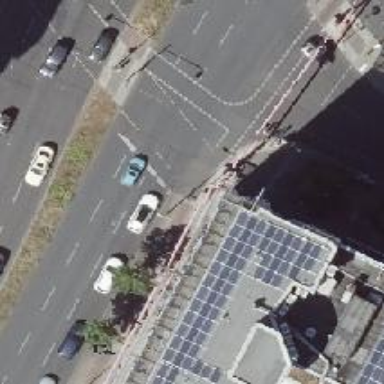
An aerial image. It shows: Road with traffic signals.